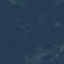
Land use / land cover class: Forest